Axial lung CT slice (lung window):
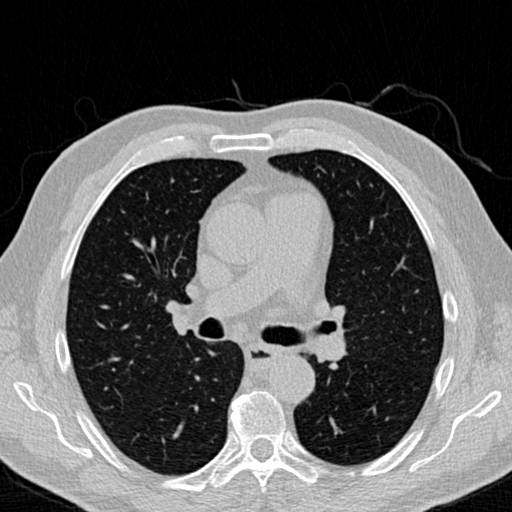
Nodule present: no